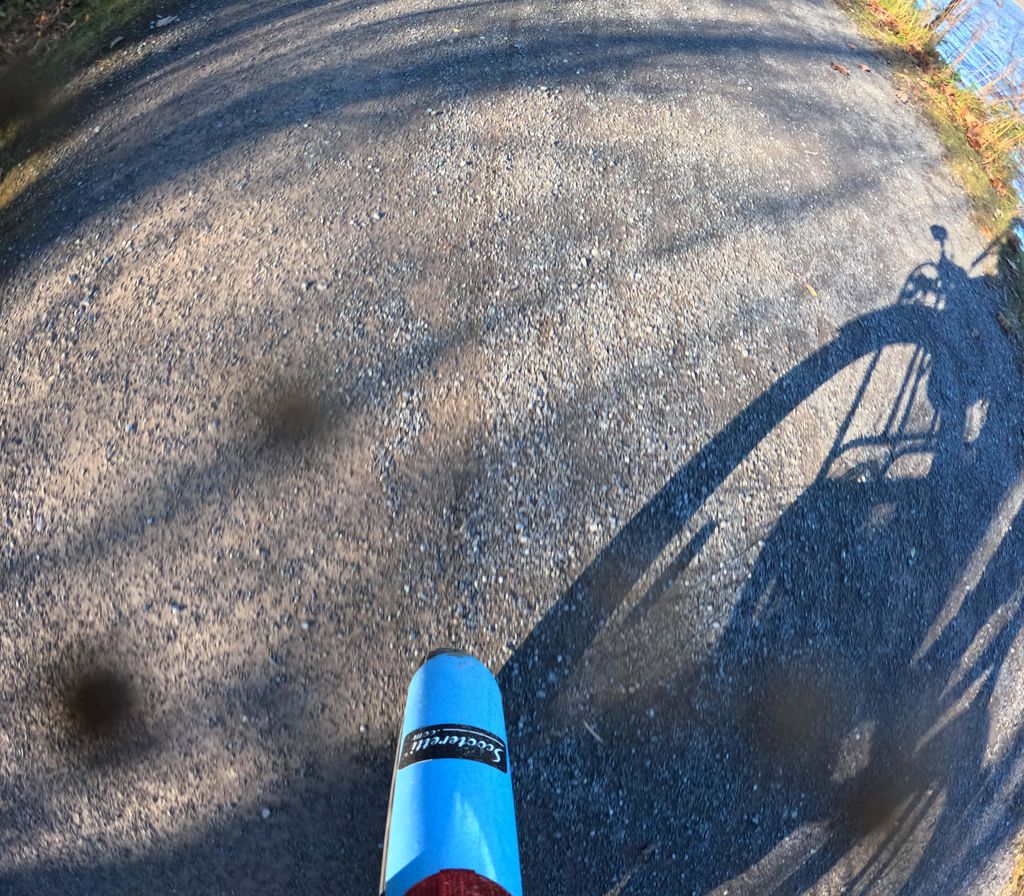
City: ottawa-gatineau